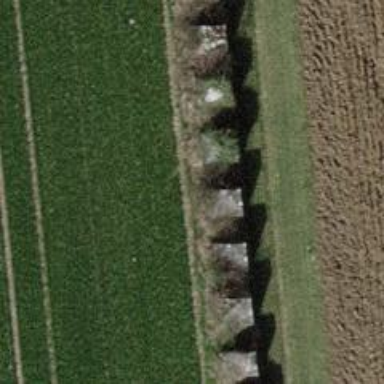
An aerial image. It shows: Block barrier.